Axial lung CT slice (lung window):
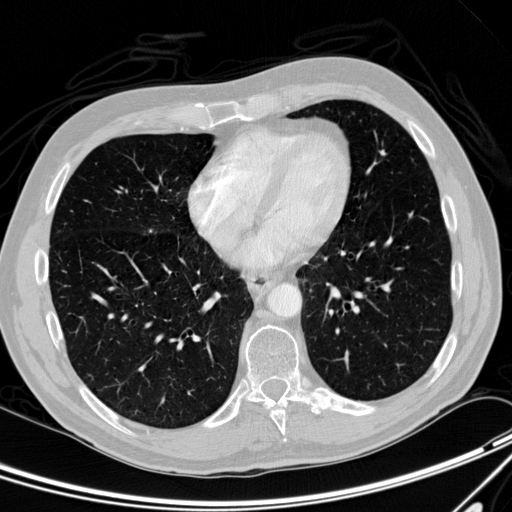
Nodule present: no